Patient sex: M
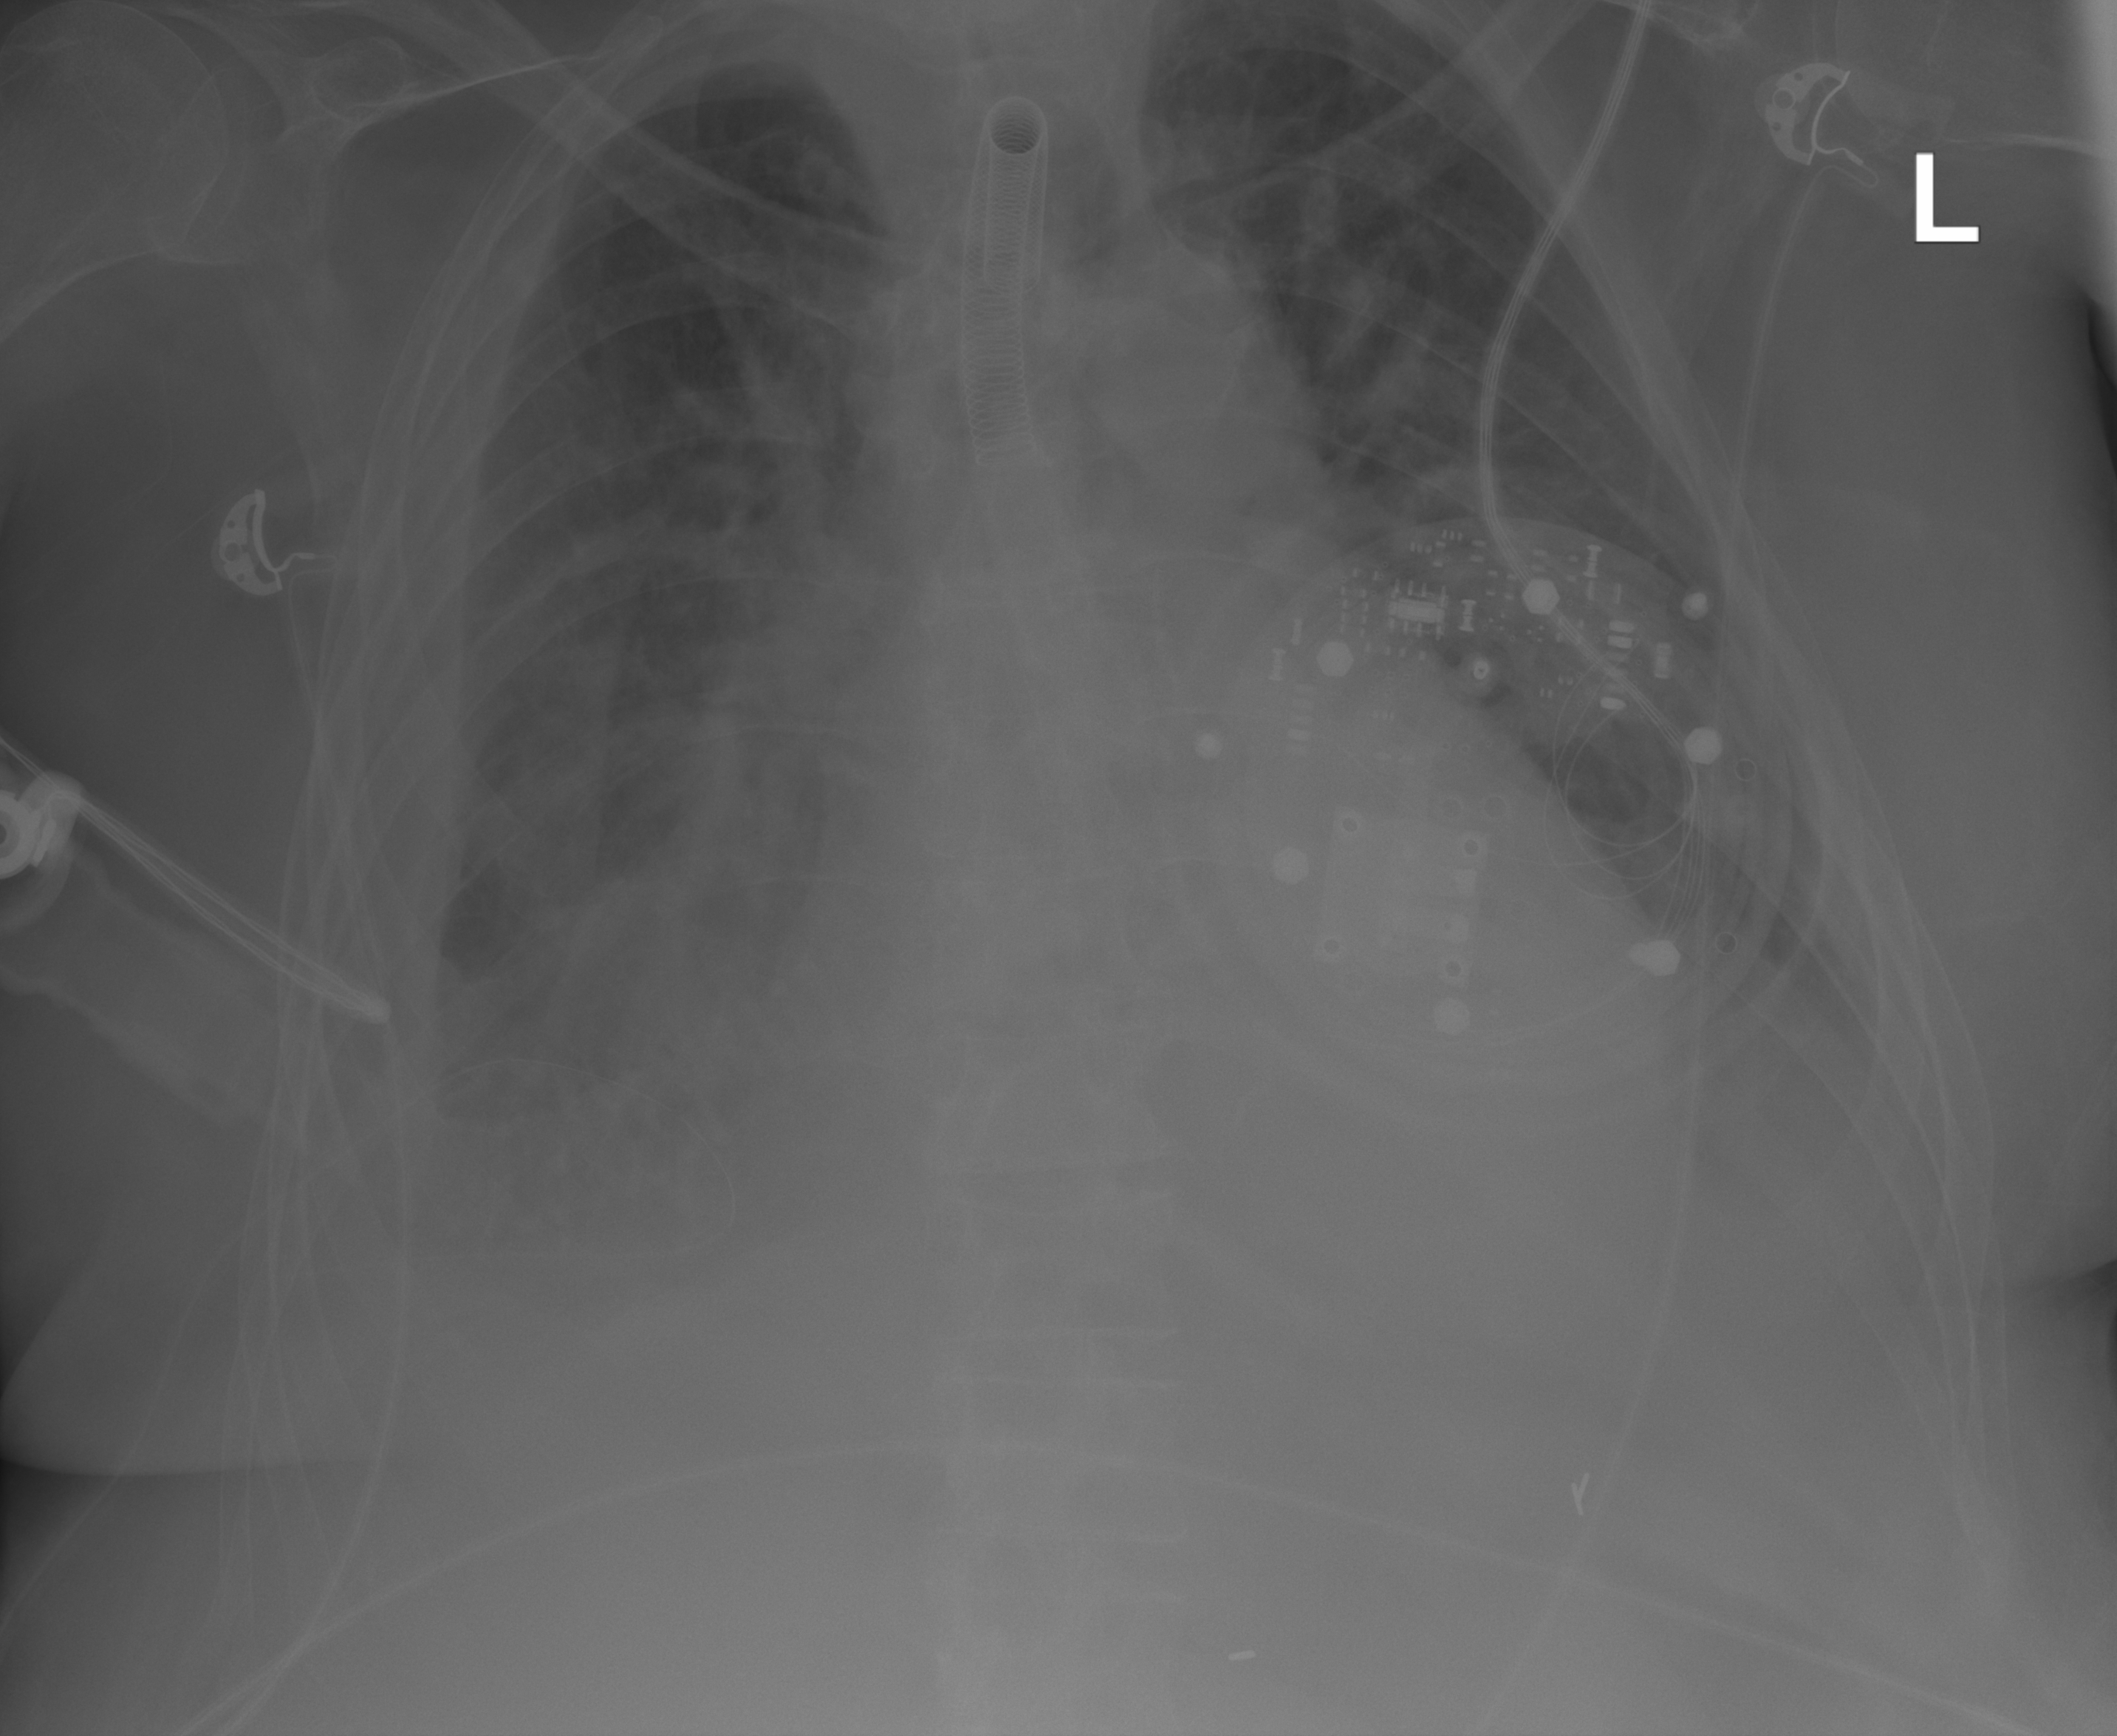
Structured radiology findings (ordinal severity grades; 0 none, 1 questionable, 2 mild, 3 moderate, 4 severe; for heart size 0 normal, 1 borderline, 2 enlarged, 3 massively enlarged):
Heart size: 2
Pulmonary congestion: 2
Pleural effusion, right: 3
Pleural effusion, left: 3
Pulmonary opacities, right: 2
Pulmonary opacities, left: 2
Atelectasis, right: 3
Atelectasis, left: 2